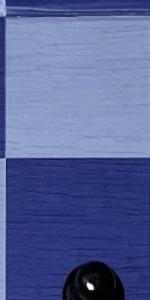
Label: Empty